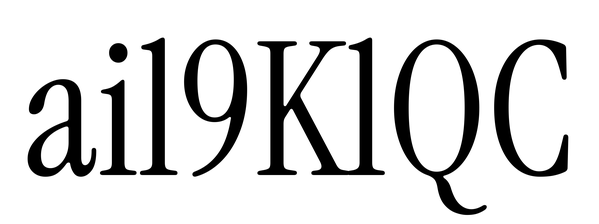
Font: InstrumentSerif-Regular